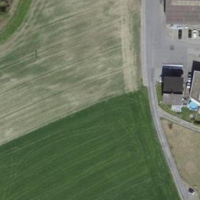
EUNIS habitat code: 24
Species observed at this site:
Geum rivale
Filipendula ulmaria